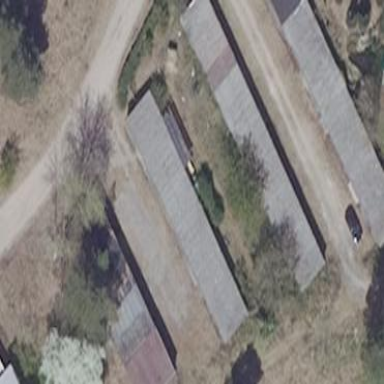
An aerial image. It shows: Group of garages.